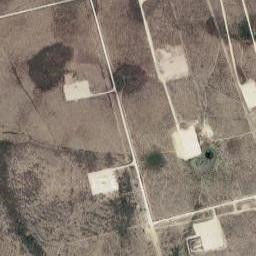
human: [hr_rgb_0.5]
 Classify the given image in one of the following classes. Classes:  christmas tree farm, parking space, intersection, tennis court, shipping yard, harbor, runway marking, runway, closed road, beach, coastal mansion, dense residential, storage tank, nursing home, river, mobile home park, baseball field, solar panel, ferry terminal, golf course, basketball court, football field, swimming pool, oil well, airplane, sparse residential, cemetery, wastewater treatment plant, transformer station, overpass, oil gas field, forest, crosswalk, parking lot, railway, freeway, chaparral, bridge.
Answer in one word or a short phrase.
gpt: oil gas field